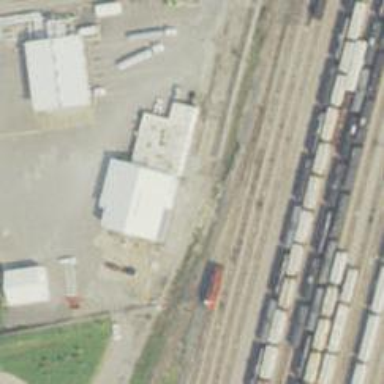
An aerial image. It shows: Railway stop.